【题型】解答题　【知识点】平面几何　【难度】easy
如图，已知$\triangle ABC$中，$\angle ACB = 90^\circ$，将线段$AB$平移，点$A$落在点$D$处，点$B$落在边$BC$上的点$E$处，点$F$在边$AC$的延长线上，满足$DF \perp EF$，联结$DF$、$EF$。

(1) 求证：$AF \cdot CF = BE \cdot CE$；
(2) 如果$CF = BE$且$\triangle DEF$的面积是$\triangle ABC$面积的2倍，求$\angle B$的正切值；
(3) 如果$CF = BE$，以$D$为圆心、$DF$为半径的圆与以$E$为圆心、$EB$为半径的圆相切，求$\dfrac{BE}{DF}$的值。
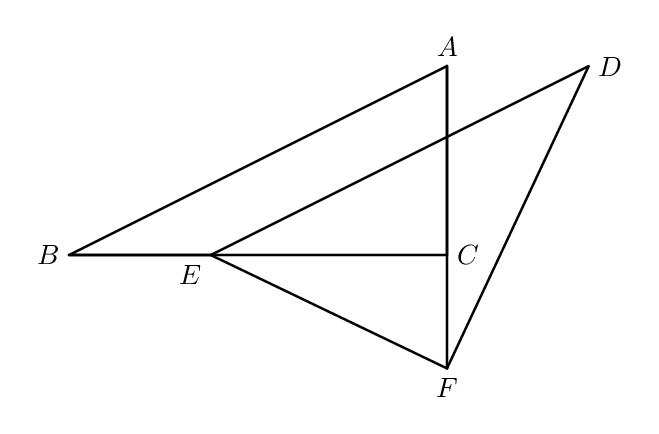
【解答】
【详解】（1）证明：连接 \(AD\)，

\[
\because \angle ACB = 90^\circ,
\]
\[
\therefore \angle ACB = \angle 2 + \angle 3 = 90^\circ,\ \angle FCE = 180^\circ - \angle ACB = 90^\circ,
\]
\[
\because DF \perp EF,
\]
\[
\therefore \angle 1 + \angle 2 = \angle DFE = 90^\circ,
\]
\[
\therefore \angle 2 + \angle 3 = \angle 1 + \angle 2,
\]
\[
\therefore \angle 1 = \angle 3,
\]
由平移可得：$AD = BE$，$AD \parallel BC$，
$\therefore \angle FAD = \angle ACB = 90^\circ$，
$\therefore \angle FAD = \angle ECF$，
$\therefore \triangle ADF \backsim \triangle CFE$，
$\therefore \dfrac{AD}{CF} = \dfrac{AF}{EC}$，
$\therefore AF \cdot CF = AD \cdot CE$，
$\because AD = BE$，
$\therefore AF \cdot CF = BE \cdot CE$；
---
综上：\(\frac{BE}{DF}\) 的值为 \(\sqrt{2} - 1\)。
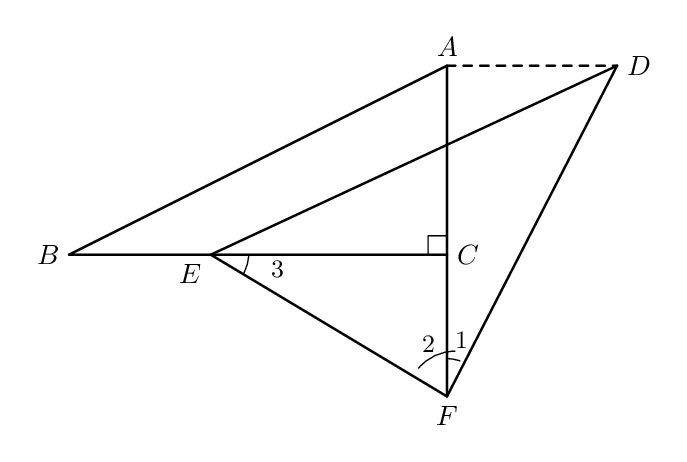